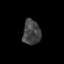
Tissue: prostate
Cell type: Epithelial cells
Senescence score: 0.3587
Nuclear area (px): 437
Mean DAPI intensity: 66.913